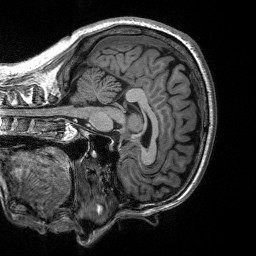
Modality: T1w
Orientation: sagittal
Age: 35
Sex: male
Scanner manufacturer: siemens
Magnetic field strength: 3 T
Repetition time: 2.53 s
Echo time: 0.00219 s